Interaction volume radius: 5 \u00c5
Interaction volume height: 10 \u00c5
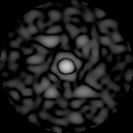
Disorder parameter: 0.8363